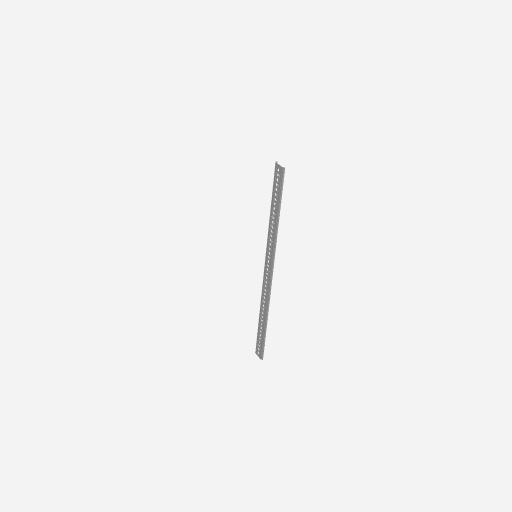
Part: RailChannel45H